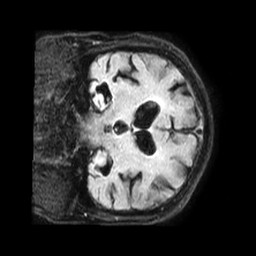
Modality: FLAIR
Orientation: coronal
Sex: female
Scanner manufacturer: philips
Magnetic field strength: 1.5 T
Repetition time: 6 s
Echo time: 0.1019 s